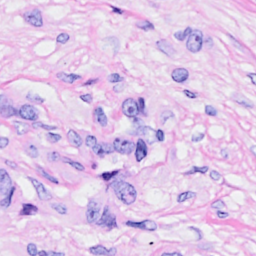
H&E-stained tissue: Breast